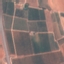
Land use / land cover class: PermanentCrop